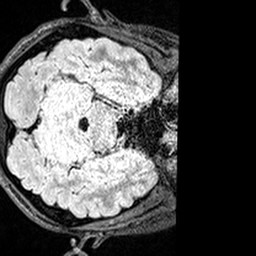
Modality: FLAIR
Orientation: axial
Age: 22
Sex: female
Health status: healthy
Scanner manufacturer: siemens
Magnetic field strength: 3 T
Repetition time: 5 s
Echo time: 0.388 s